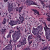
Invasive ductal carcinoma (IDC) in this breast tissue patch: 1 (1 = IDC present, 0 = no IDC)